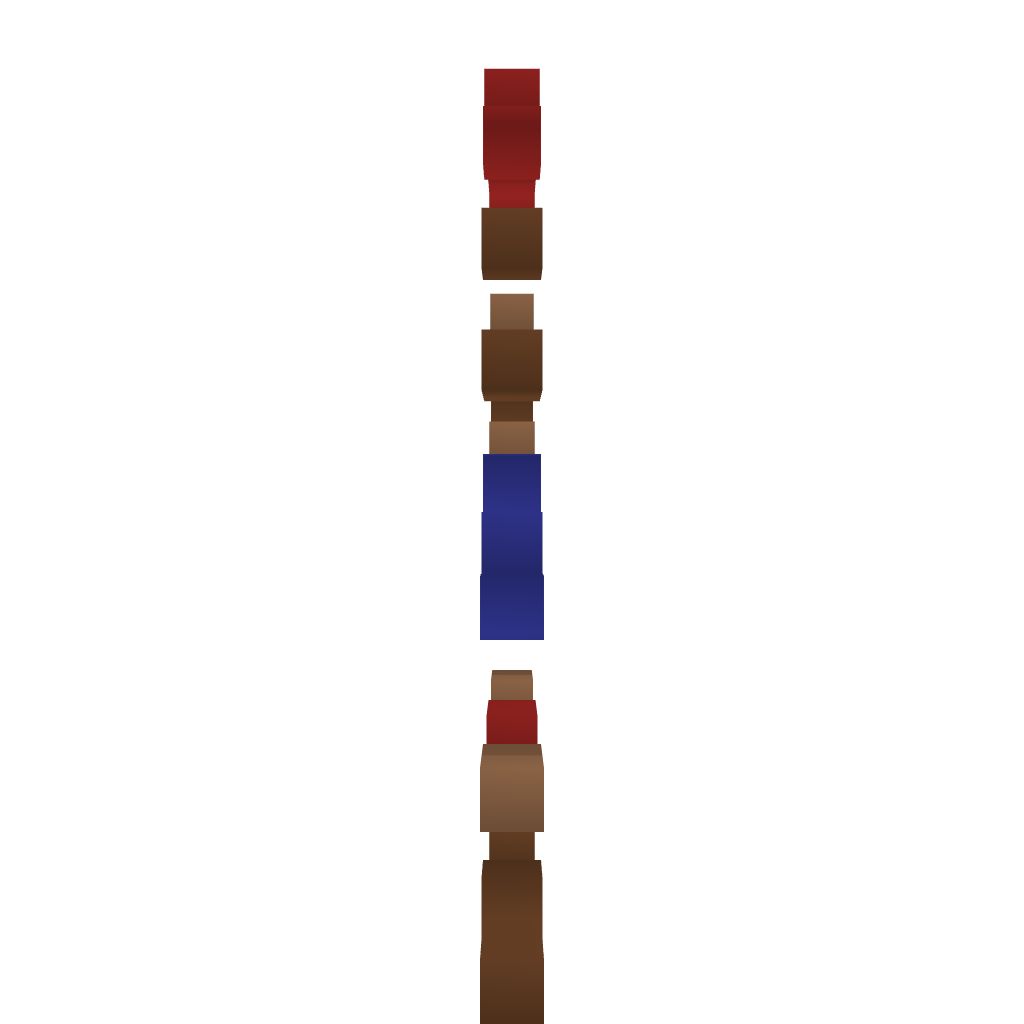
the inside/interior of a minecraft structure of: Super Mario 8-Bit Style [Standing]